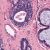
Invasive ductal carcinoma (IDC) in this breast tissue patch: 1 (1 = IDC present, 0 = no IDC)